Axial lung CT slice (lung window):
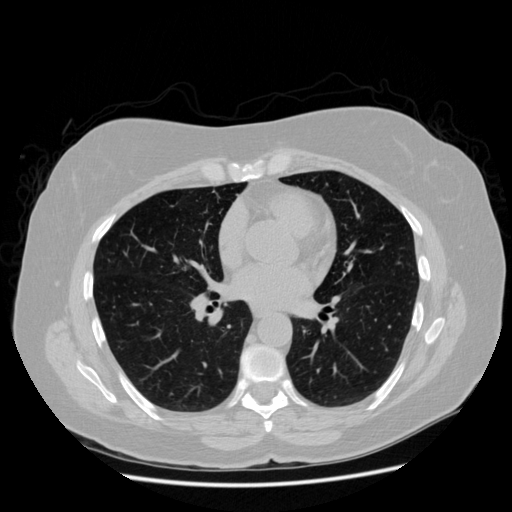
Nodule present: no